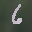
Label: 6